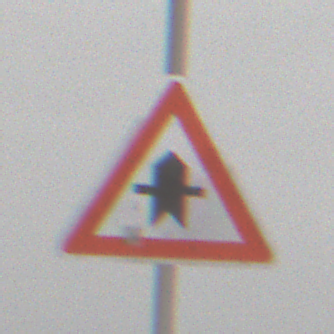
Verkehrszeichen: Vorfahrt
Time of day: MorningAfternoon
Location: Outdoor (Nature)
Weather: Overcast
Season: Winter
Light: Natural